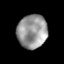
Tissue: prostate
Cell type: T cells
Senescence score: 0.3516
Nuclear area (px): 977
Mean DAPI intensity: 151.467